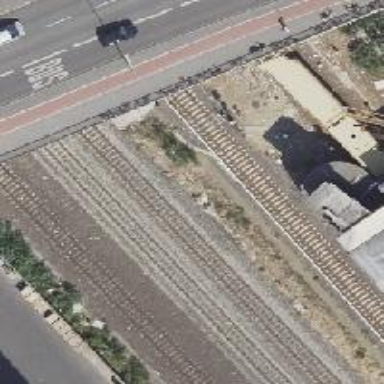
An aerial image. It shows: Railway signal.